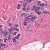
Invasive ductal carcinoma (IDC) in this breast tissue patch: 0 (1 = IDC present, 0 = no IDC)